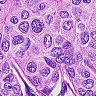
Metastatic tissue present: yes